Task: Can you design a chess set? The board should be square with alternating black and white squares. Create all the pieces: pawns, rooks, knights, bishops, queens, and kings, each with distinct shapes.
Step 3106:
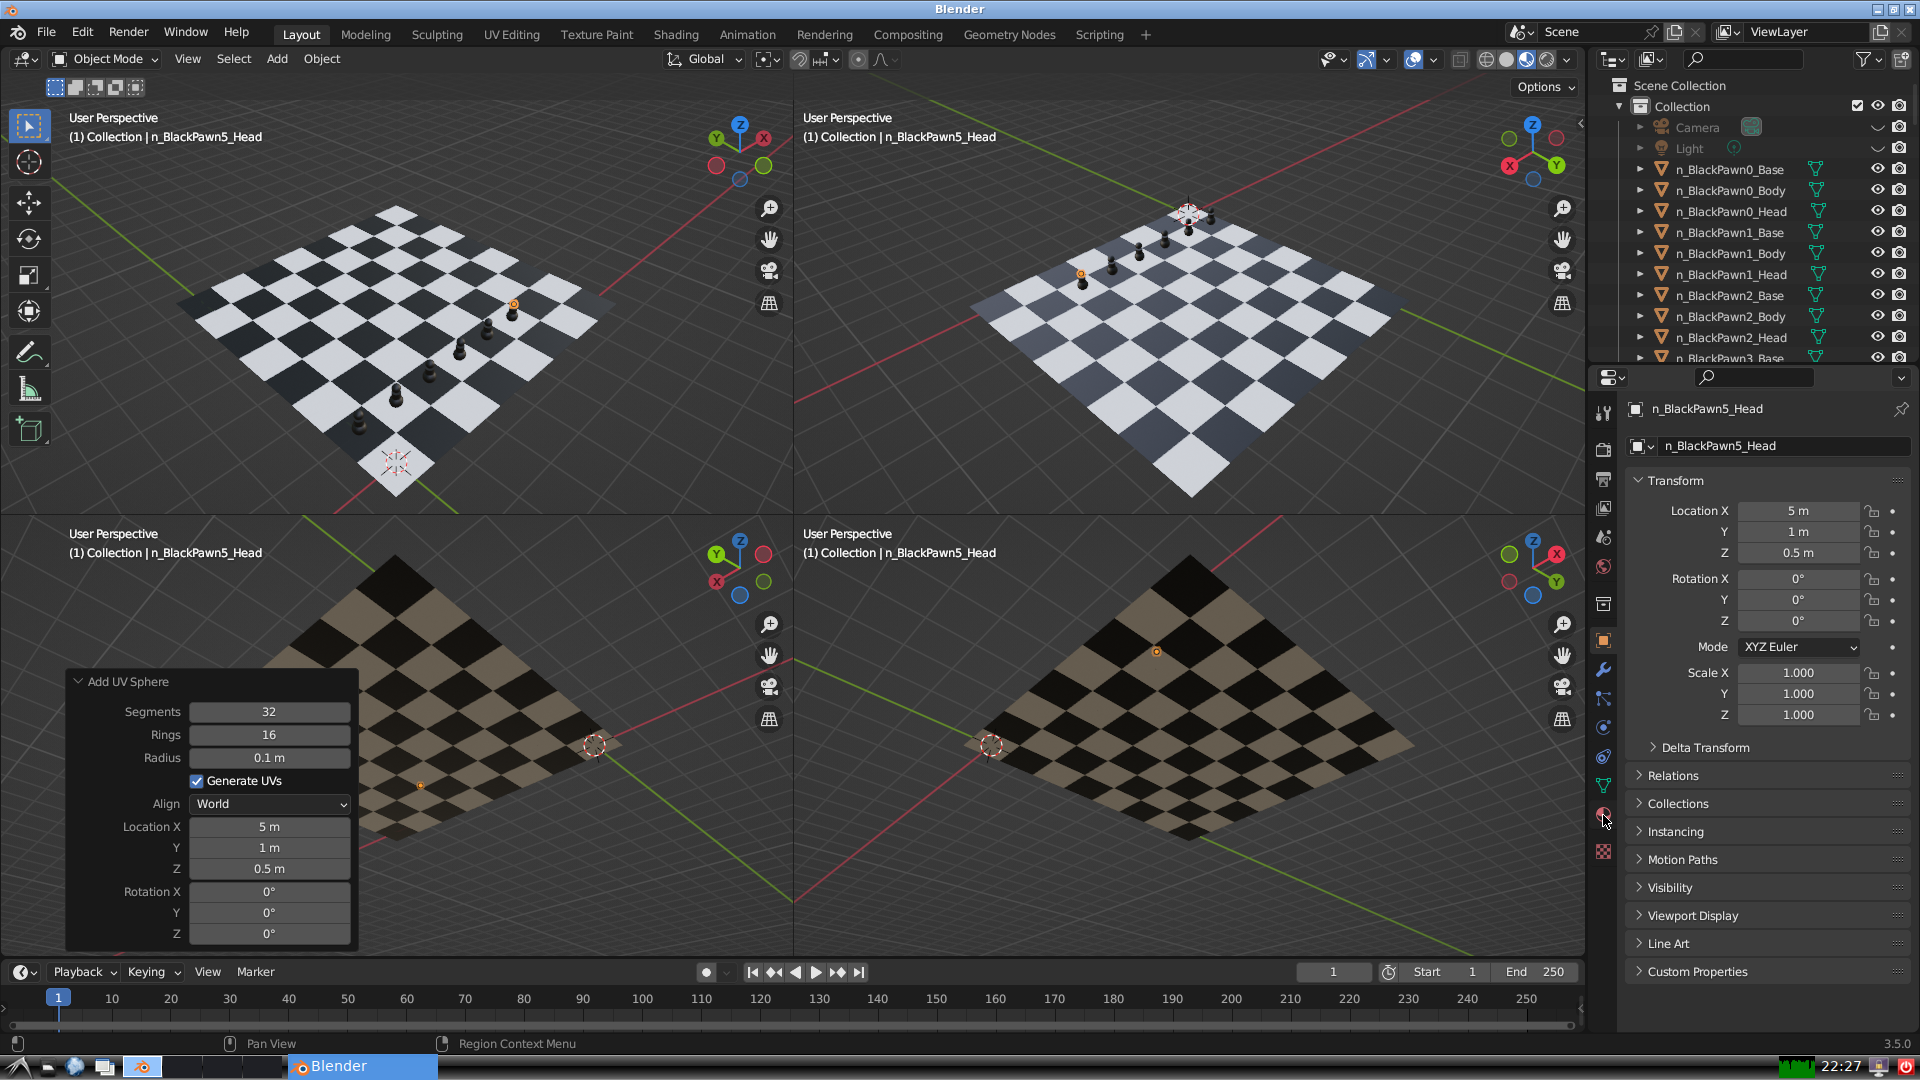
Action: click: no